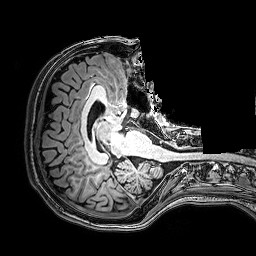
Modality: T1w
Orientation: axial
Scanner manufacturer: philips
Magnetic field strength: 3 T
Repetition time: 0.0096 s
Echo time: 0.0046 s